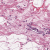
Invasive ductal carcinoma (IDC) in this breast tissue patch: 0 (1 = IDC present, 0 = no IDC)